Interaction volume radius: 10 \u00c5
Interaction volume height: 20 \u00c5
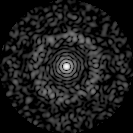
Disorder parameter: 0.8353